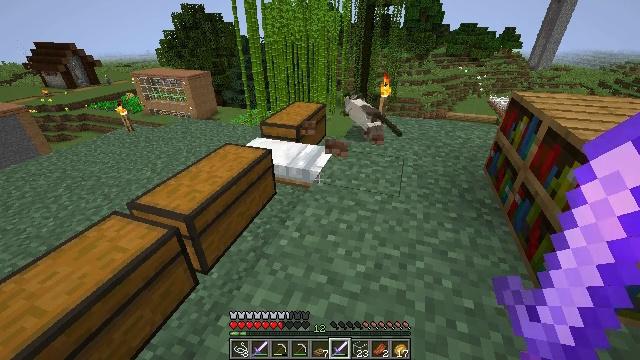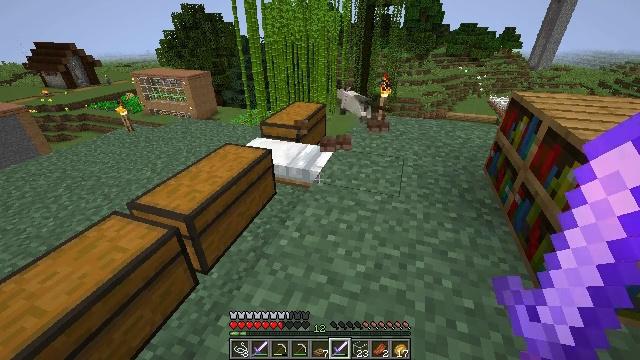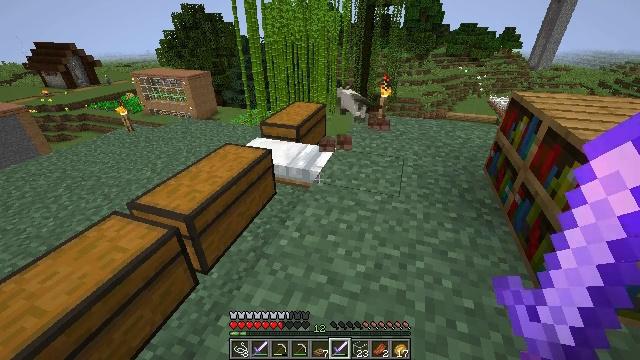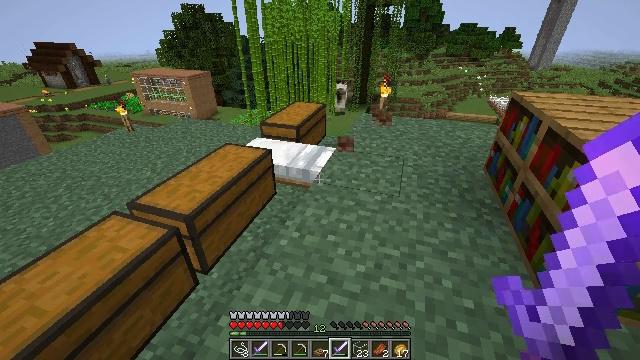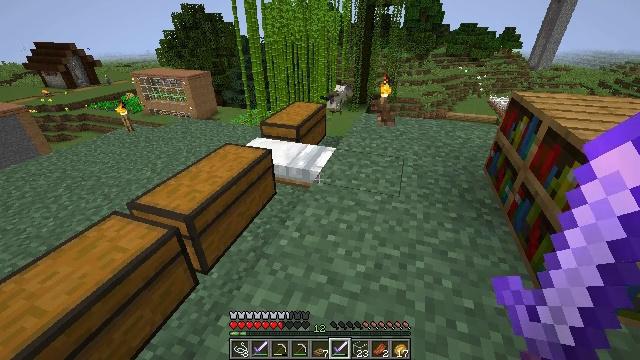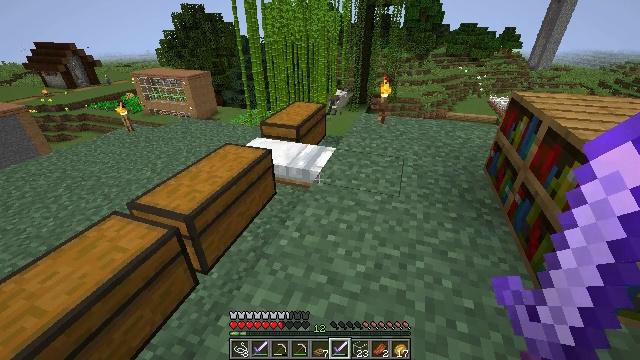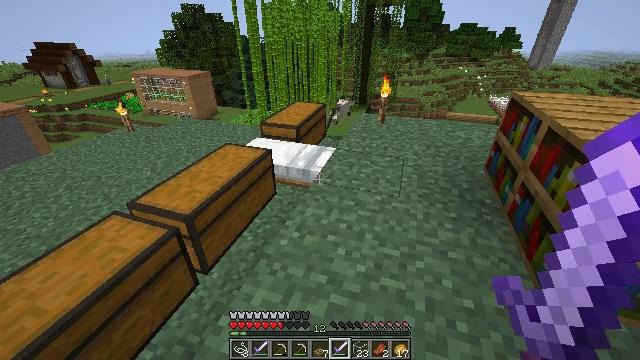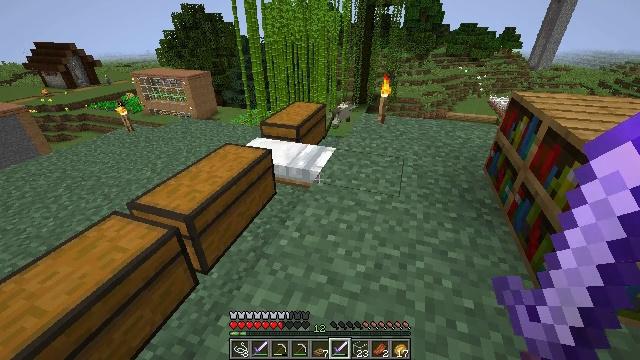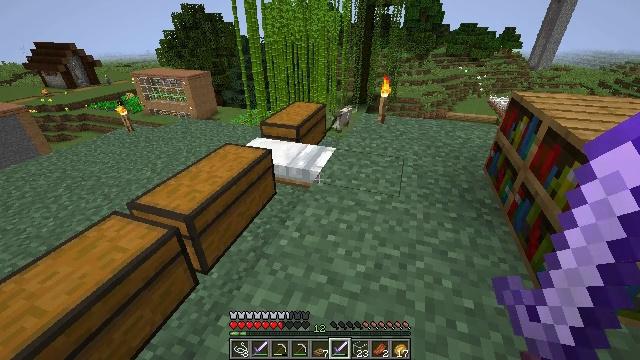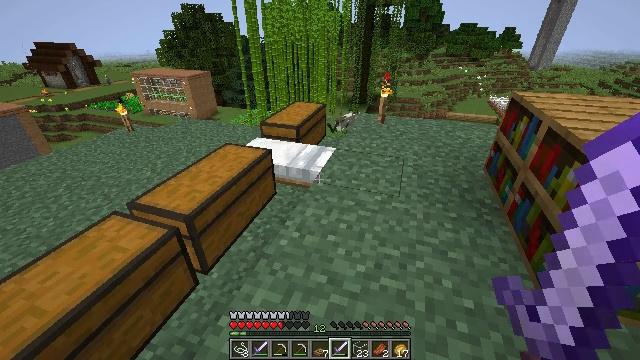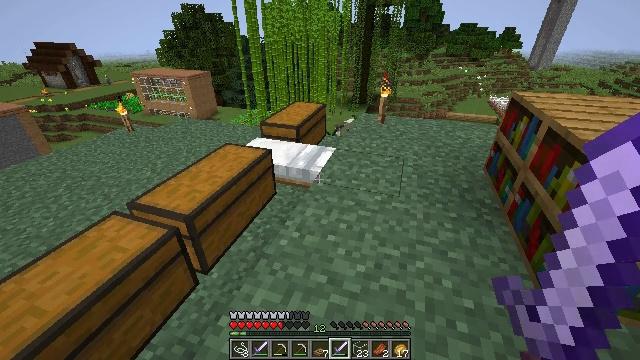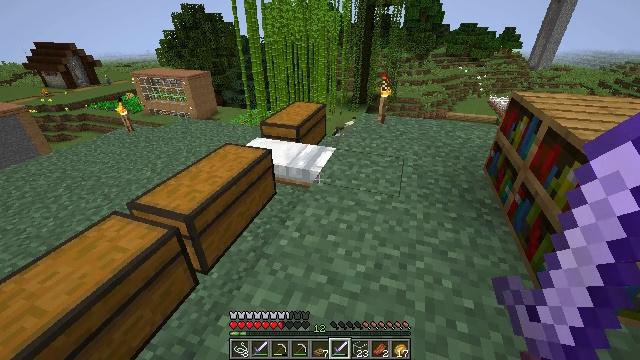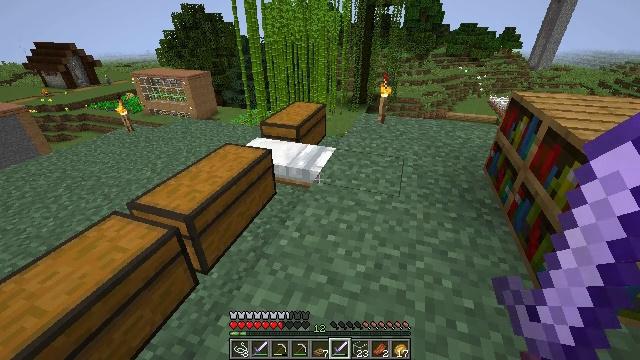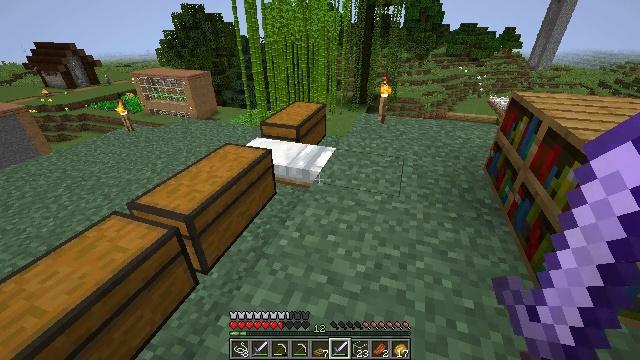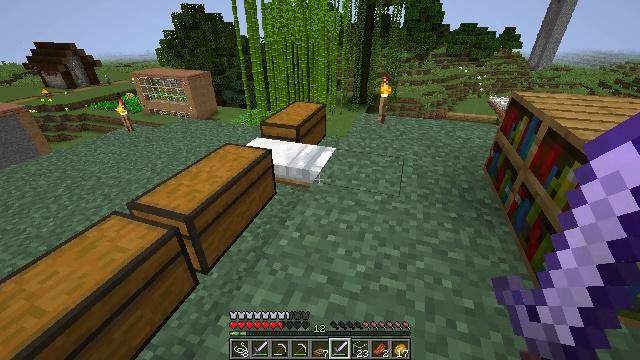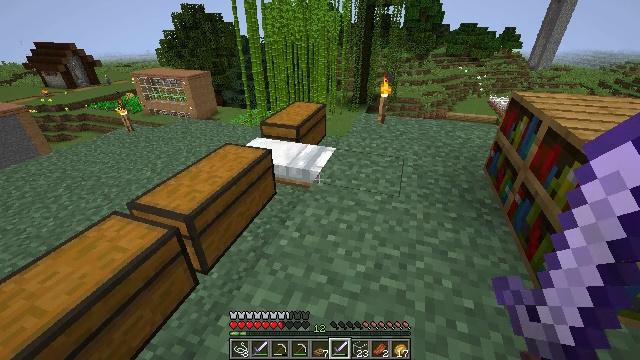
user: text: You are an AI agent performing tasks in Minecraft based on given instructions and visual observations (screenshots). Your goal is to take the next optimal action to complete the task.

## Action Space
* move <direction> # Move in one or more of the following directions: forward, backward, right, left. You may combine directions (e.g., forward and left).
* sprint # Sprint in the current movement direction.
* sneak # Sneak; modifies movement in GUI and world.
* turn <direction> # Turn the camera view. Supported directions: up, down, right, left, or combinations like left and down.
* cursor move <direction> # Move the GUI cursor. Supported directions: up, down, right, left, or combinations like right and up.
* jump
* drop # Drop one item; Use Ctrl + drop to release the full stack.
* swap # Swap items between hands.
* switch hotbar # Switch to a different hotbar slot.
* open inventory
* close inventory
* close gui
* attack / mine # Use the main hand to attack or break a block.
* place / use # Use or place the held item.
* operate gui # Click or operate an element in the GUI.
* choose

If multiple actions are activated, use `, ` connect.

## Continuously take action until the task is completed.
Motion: motion action
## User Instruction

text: Build a bookshelf with the crafting table.
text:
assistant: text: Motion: no_op
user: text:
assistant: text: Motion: no_op
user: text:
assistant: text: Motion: no_op
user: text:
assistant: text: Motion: no_op
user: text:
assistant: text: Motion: no_op
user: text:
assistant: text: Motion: no_op
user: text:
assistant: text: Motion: no_op
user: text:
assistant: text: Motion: no_op
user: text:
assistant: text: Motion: no_op
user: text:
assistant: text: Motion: no_op
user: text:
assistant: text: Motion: no_op
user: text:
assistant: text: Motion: no_op
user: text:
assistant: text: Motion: no_op
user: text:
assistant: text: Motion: no_op
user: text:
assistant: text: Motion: no_op
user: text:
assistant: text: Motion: no_op
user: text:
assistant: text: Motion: no_op
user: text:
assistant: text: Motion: no_op
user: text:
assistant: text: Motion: no_op
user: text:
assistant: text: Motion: no_op
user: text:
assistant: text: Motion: no_op
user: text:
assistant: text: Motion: no_op
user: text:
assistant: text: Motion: no_op
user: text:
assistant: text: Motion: no_op
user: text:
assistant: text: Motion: no_op
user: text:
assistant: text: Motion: no_op
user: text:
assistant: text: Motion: no_op
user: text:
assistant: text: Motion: no_op
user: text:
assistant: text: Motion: no_op
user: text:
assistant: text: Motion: no_op